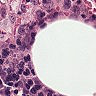
Metastatic tissue present: no